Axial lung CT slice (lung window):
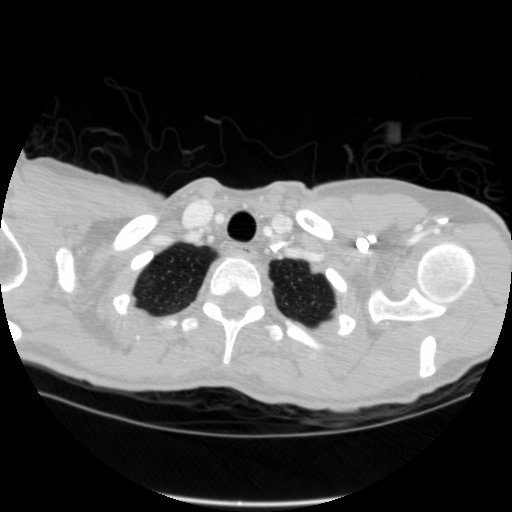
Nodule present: no